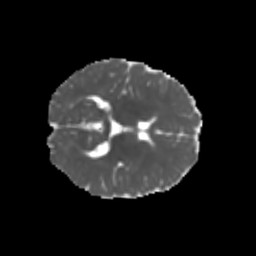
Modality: MD
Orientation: axial
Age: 8
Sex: male
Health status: healthy